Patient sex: M
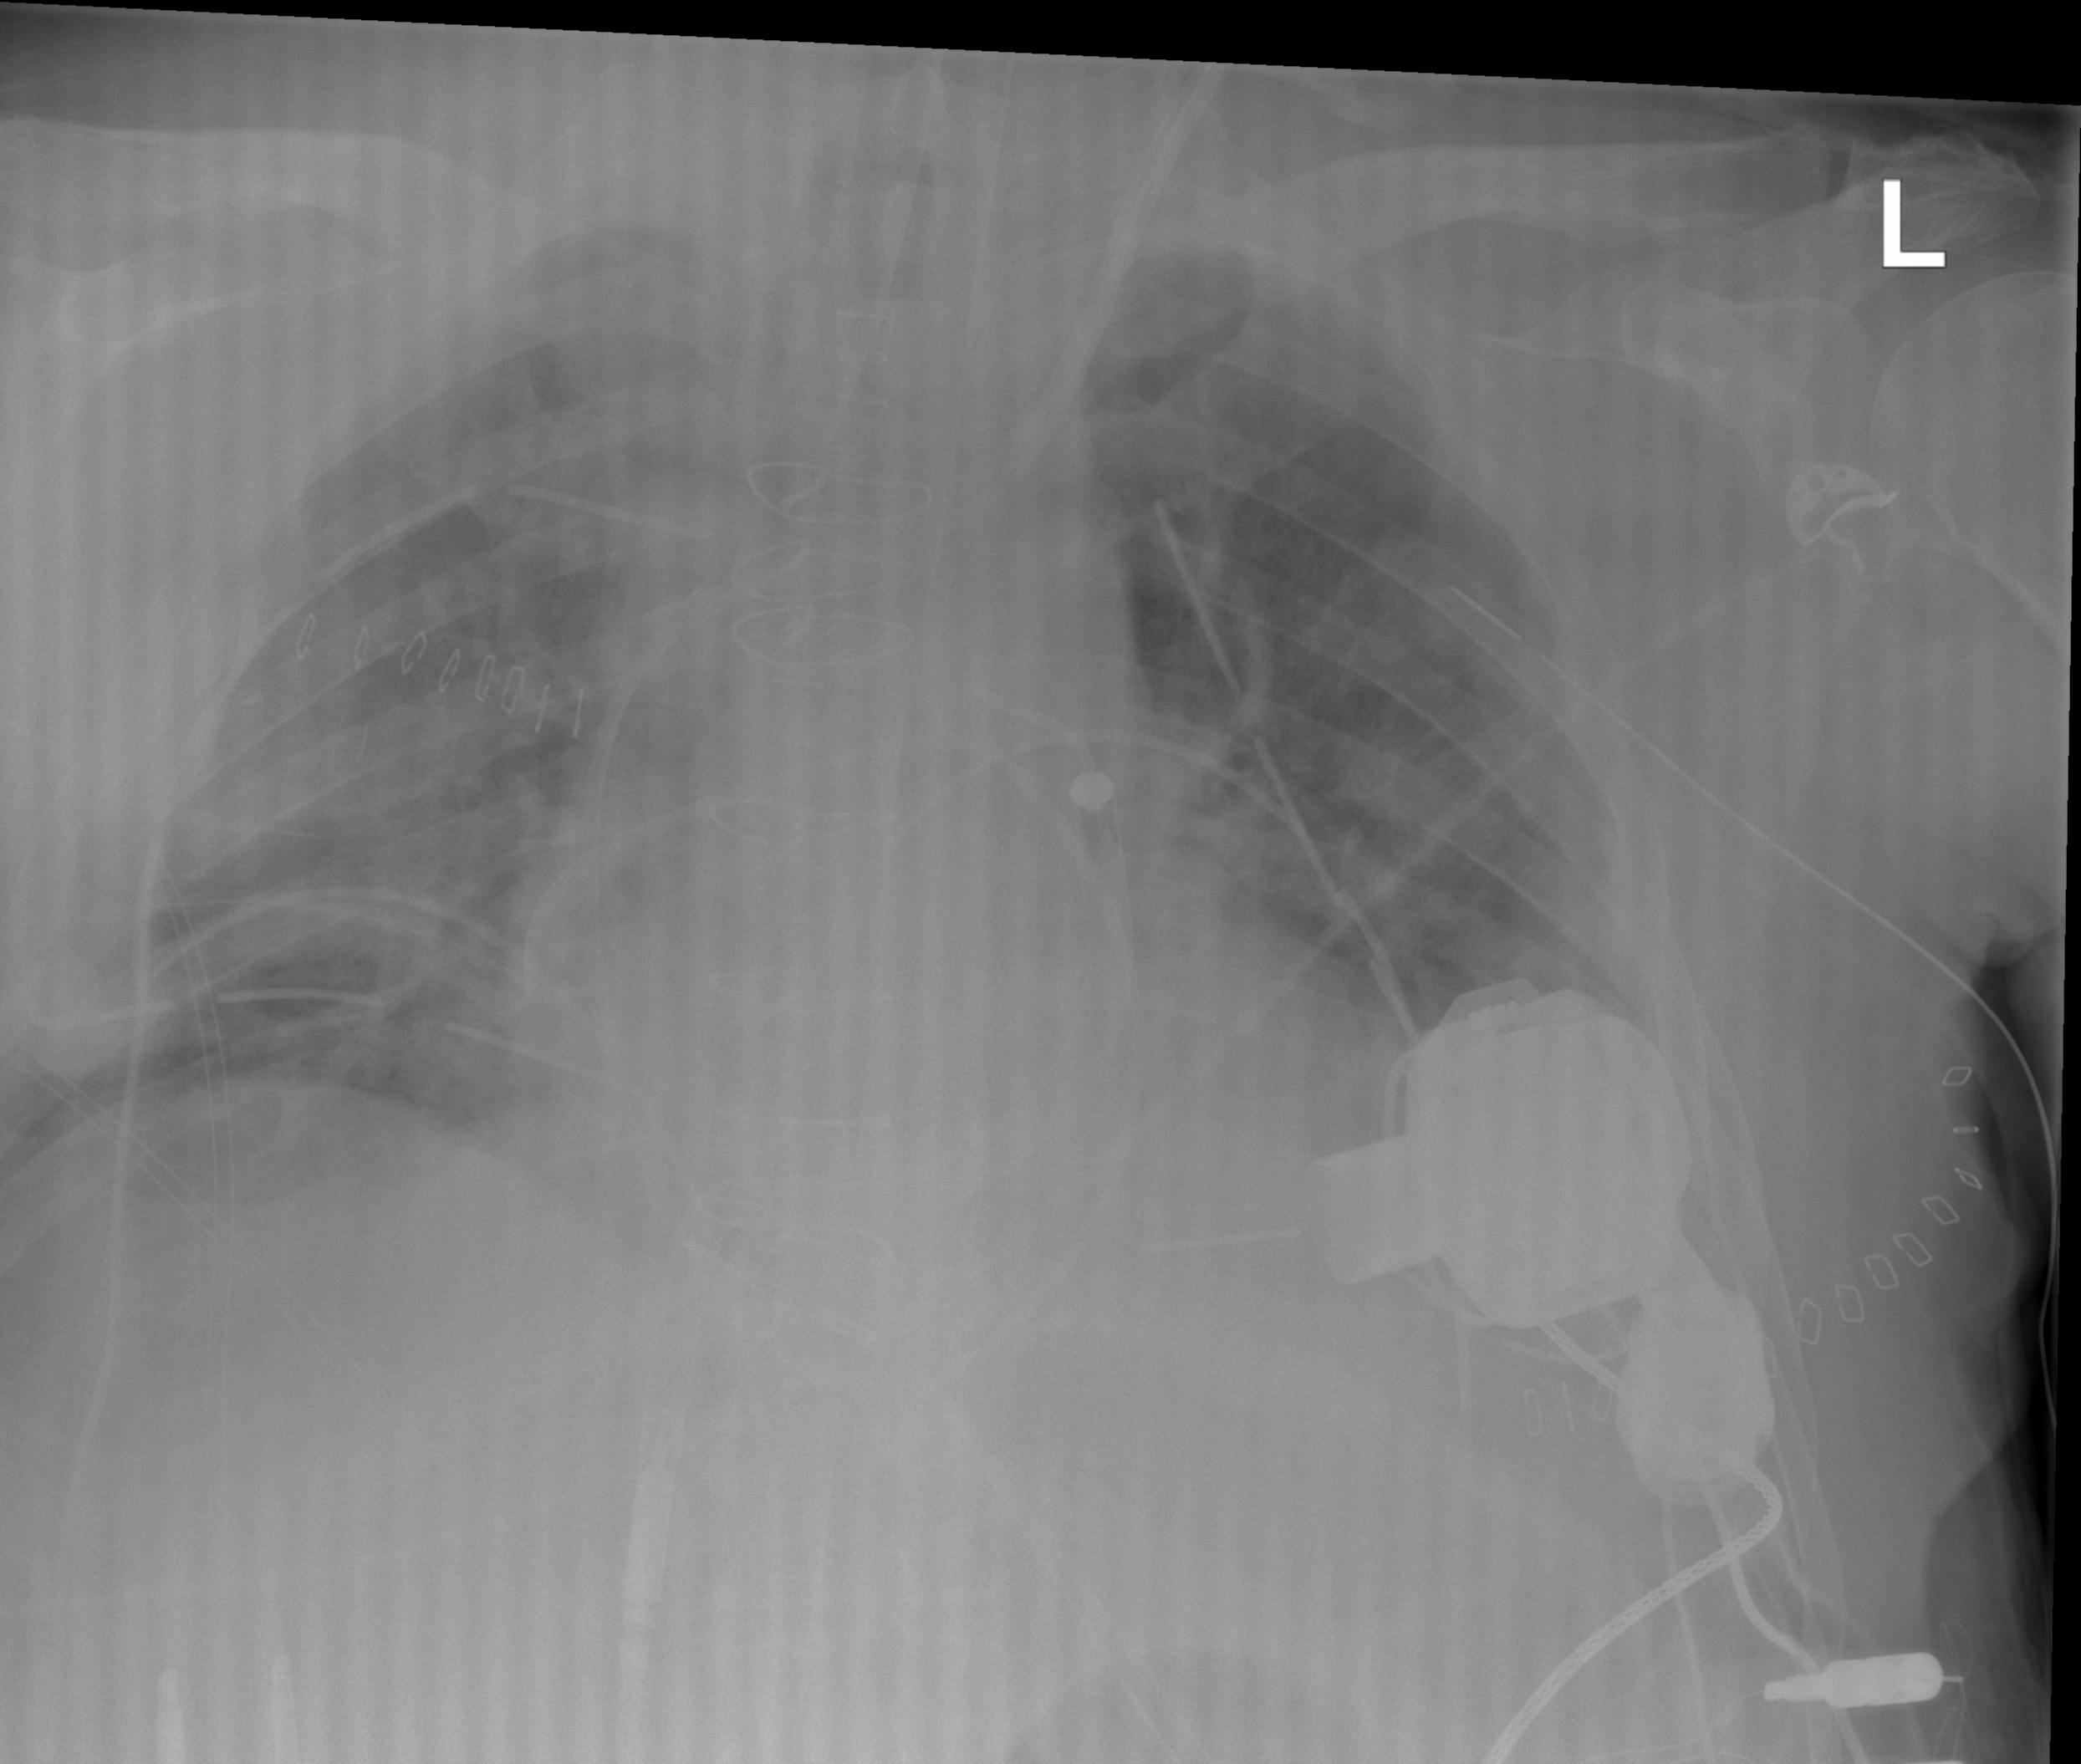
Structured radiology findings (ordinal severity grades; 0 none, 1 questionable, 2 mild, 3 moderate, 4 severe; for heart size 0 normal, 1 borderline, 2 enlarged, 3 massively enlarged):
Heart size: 2
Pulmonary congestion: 0
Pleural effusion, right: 0
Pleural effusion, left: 0
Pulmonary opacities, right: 2
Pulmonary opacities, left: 0
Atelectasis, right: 2
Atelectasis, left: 2